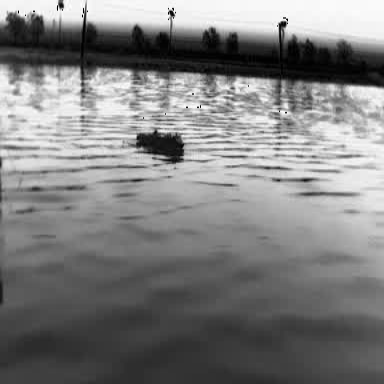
There is a container_ship in the infrared image.